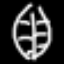
Label: leaf